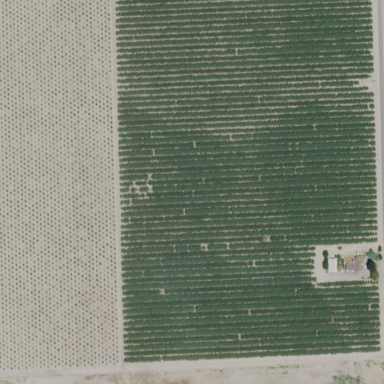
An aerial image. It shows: Vineyard growing grapes.